Question: I have layout in which I have 7 imageviews which is one item of listview. I want to create this view without giving any static height and width. I want to create it in such a way that it should work for any resolution. the images are loading from server.
following is the view

following is the cide I am using.but I dont want to assign static height and width like 65dp and all.. plzz help me
'''
<ImageView
android:layout_marginTop="3dp"
android:layout_marginBottom="3dp"
android:id="@+id/mainimg"
android:layout_width="147dp"
android:layout_height="137dp"
android:src="@drawable/thumb" />
<LinearLayout
android:layout_width="wrap_content"
android:layout_height="144dp"
android:orientation="vertical" >
<LinearLayout
android:layout_width="wrap_content"
android:layout_height="72dp"
android:orientation="horizontal" >
<ImageView
android:id="@+id/img1"
android:layout_width="65dp"
android:layout_height="69dp"
android:src="@drawable/thumb" />
<ImageView android:layout_marginLeft="5dp"
android:id="@+id/img2"
android:layout_width="65dp"
android:layout_height="69dp"
android:src="@drawable/thumb" />
<ImageView android:layout_marginLeft="5dp"
android:id="@+id/img3"
android:layout_width="65dp"
android:layout_height="69dp"
android:src="@drawable/thumb" />
</LinearLayout>
<LinearLayout
android:layout_width="wrap_content"
android:layout_height="72dp"
android:orientation="horizontal" >
<ImageView
android:id="@+id/img4"
android:layout_width="65dp"
android:layout_height="69dp"
android:src="@drawable/thumb" />
<ImageView
android:id="@+id/img5"
android:layout_width="65dp"
android:layout_height="69dp"
android:src="@drawable/thumb"
android:layout_marginLeft="5dp"/>
<ImageView
android:layout_marginLeft="5dp"
android:id="@+id/img6"
android:layout_width="65dp"
android:layout_height="69dp"
android:src="@drawable/thumb" />
</LinearLayout>
</LinearLayout>
'''
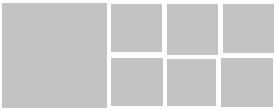
Answer: Try this way...may be it helps you.
'''
<ImageView
android:layout_width="0dp"
android:layout_height="wrap_content"
android:layout_weight="1"
android:background="@drawable/transparent_image_bg_big"
android:scaleType="fitXY" />
<LinearLayout
android:layout_width="0dp"
android:layout_height="fill_parent"
android:layout_marginLeft="5dp"
android:layout_weight="1"
android:orientation="vertical" >
<ImageView
android:layout_width="fill_parent"
android:layout_height="0dp"
android:layout_weight="1"
android:background="@drawable/transparent_image_bg_big"
android:scaleType="fitXY" />
<ImageView
android:layout_width="fill_parent"
android:layout_height="0dp"
android:layout_marginTop="5dp"
android:layout_weight="1"
android:background="@drawable/transparent_image_bg_big"
android:scaleType="fitXY" />
</LinearLayout>
<LinearLayout
android:layout_width="0dp"
android:layout_height="fill_parent"
android:layout_marginLeft="5dp"
android:layout_weight="1"
android:orientation="vertical" >
<ImageView
android:layout_width="fill_parent"
android:layout_height="0dp"
android:layout_weight="1"
android:background="@drawable/transparent_image_bg_big"
android:scaleType="fitXY" />
<ImageView
android:layout_width="fill_parent"
android:layout_height="0dp"
android:layout_marginTop="5dp"
android:layout_weight="1"
android:background="@drawable/transparent_image_bg_big"
android:scaleType="fitXY" />
</LinearLayout>
<LinearLayout
android:layout_width="0dp"
android:layout_height="fill_parent"
android:layout_marginLeft="5dp"
android:layout_weight="1"
android:orientation="vertical" >
<ImageView
android:layout_width="fill_parent"
android:layout_height="0dp"
android:layout_weight="1"
android:background="@drawable/transparent_image_bg_big"
android:scaleType="fitXY" />
<ImageView
android:layout_width="fill_parent"
android:layout_height="0dp"
android:layout_marginTop="5dp"
android:layout_weight="1"
android:background="@drawable/transparent_image_bg_big"
android:scaleType="fitXY" />
</LinearLayout>
'''
Replace the 'android:background' with your '@drawable'.